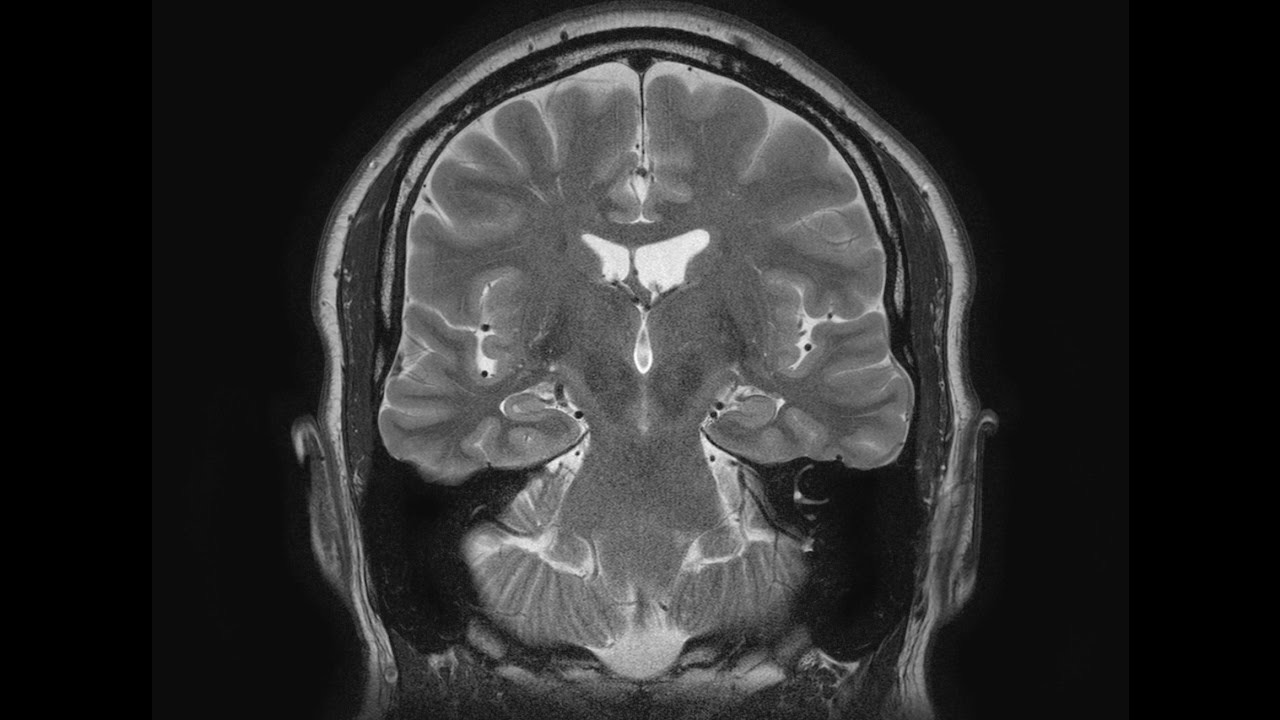
Label: notumor